Field crop: maize
Growth stage: 2
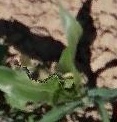
Species: maize